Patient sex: M
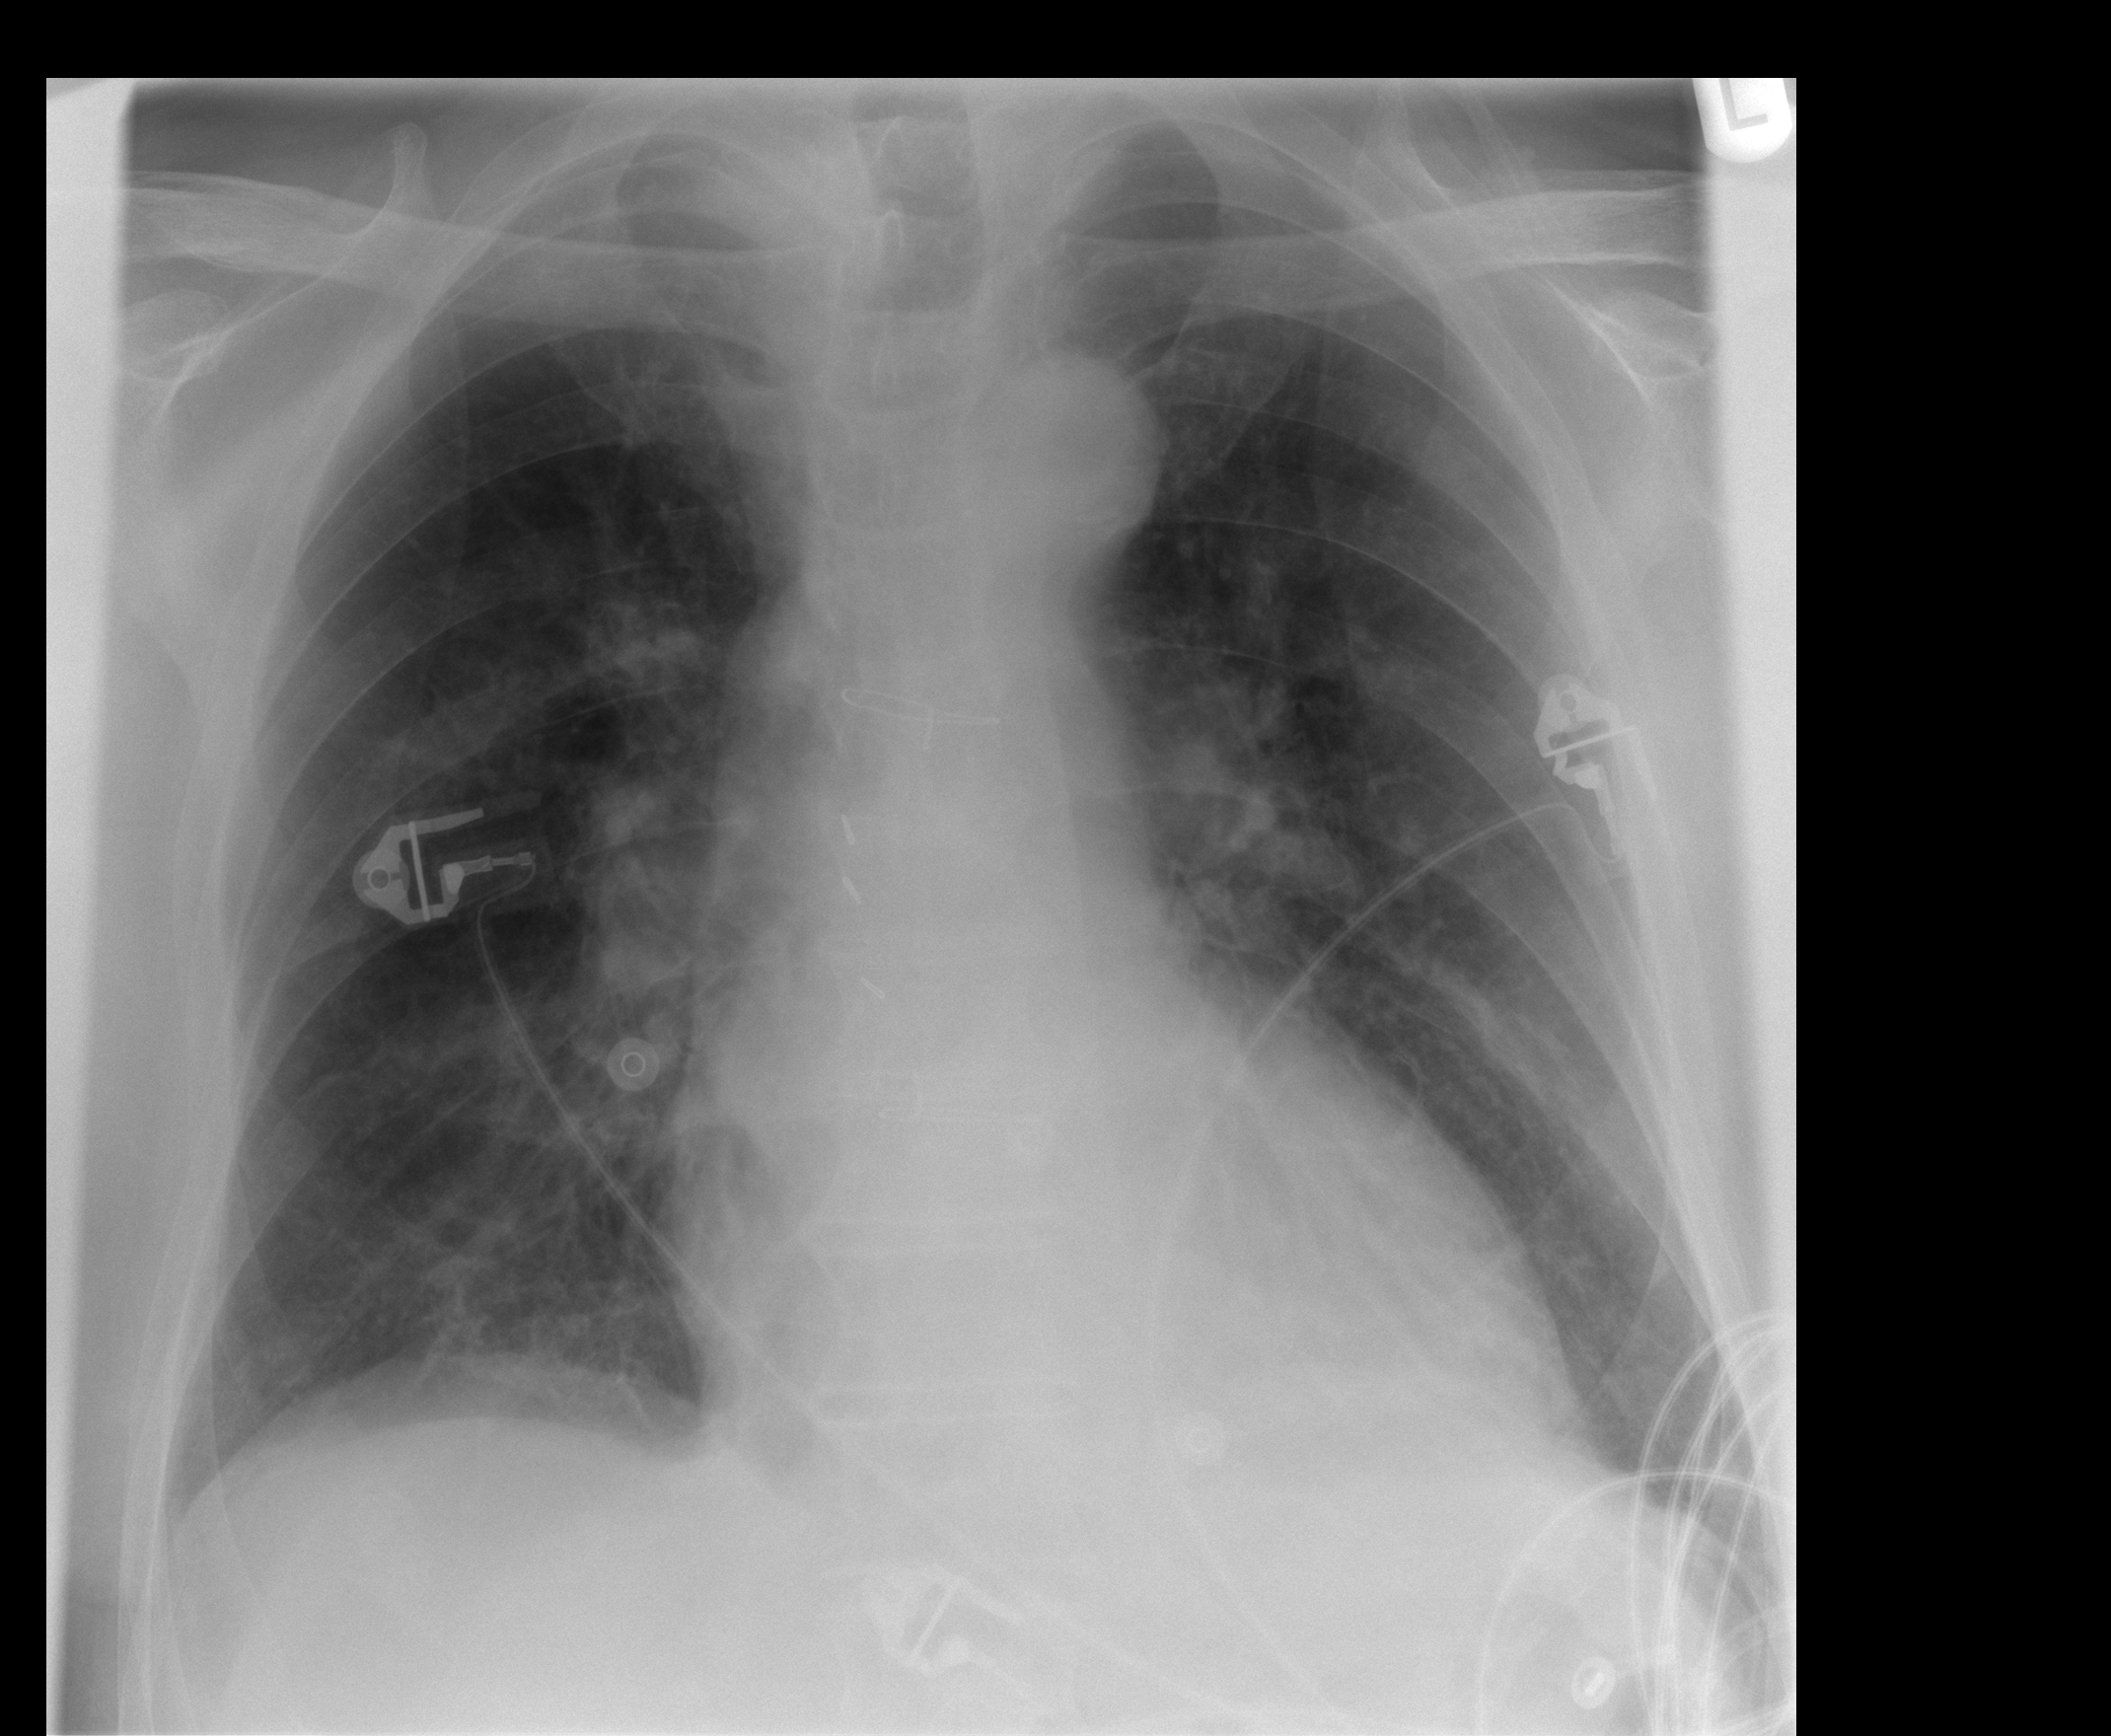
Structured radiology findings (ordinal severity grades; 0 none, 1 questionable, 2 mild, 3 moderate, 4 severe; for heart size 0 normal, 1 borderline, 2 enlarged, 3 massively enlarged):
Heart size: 1
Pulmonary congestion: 2
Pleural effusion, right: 0
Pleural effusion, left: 0
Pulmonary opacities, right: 0
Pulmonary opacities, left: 0
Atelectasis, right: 2
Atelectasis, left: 2